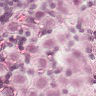
Metastatic tissue present: yes